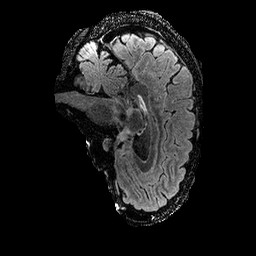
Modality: FLAIR
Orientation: sagittal
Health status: ill
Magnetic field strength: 3 T